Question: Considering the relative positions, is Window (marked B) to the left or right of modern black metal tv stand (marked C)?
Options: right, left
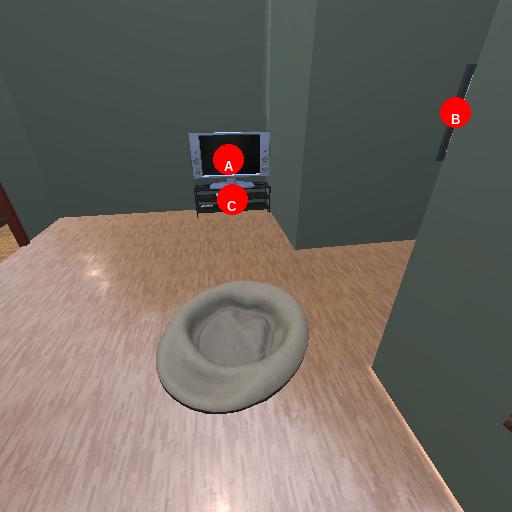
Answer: right